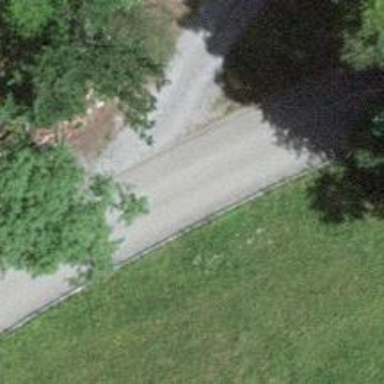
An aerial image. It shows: Unclassified road with asphalt surface.